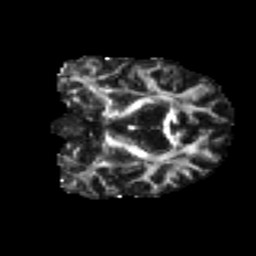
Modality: FA
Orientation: coronal
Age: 63
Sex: male
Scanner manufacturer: ge
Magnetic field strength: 3 T
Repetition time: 7.8 s
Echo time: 0.0611 s